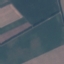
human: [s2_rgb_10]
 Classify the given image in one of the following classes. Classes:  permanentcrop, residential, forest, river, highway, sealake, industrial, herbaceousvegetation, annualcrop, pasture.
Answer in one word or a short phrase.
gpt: AnnualCrop